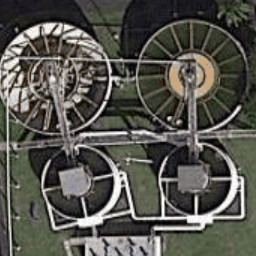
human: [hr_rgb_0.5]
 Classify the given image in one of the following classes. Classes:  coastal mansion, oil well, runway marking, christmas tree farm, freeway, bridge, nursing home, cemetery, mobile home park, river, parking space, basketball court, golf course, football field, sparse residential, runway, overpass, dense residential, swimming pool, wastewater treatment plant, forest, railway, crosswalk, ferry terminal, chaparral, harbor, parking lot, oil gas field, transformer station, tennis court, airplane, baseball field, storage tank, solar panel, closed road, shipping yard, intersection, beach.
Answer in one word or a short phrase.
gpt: wastewater treatment plant